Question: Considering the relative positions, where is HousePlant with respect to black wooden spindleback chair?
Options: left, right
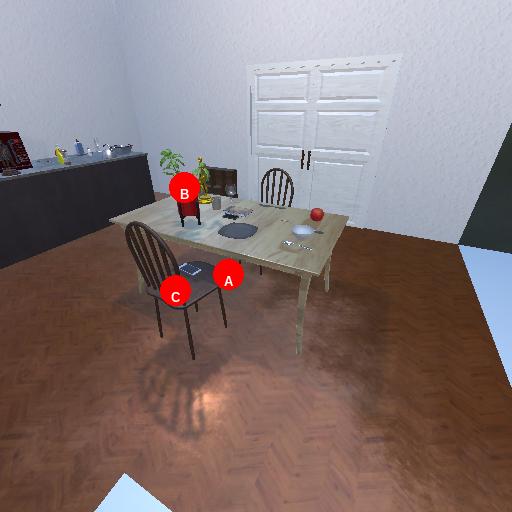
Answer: left